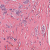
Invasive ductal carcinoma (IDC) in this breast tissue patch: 1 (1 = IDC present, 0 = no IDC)